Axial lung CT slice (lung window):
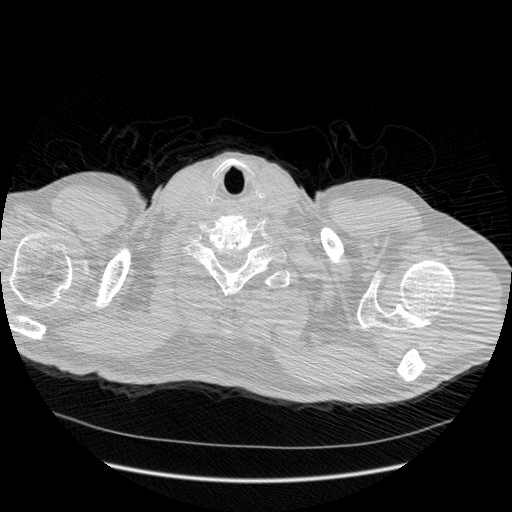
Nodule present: no